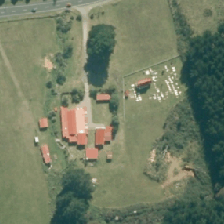
Land cover: low_producing_grassland